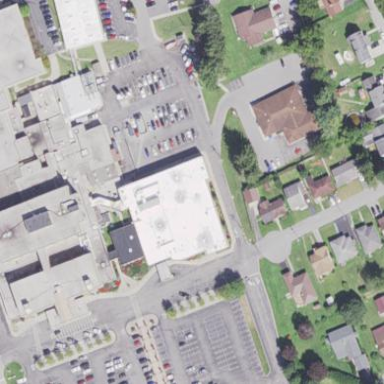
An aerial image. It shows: Hospital building.